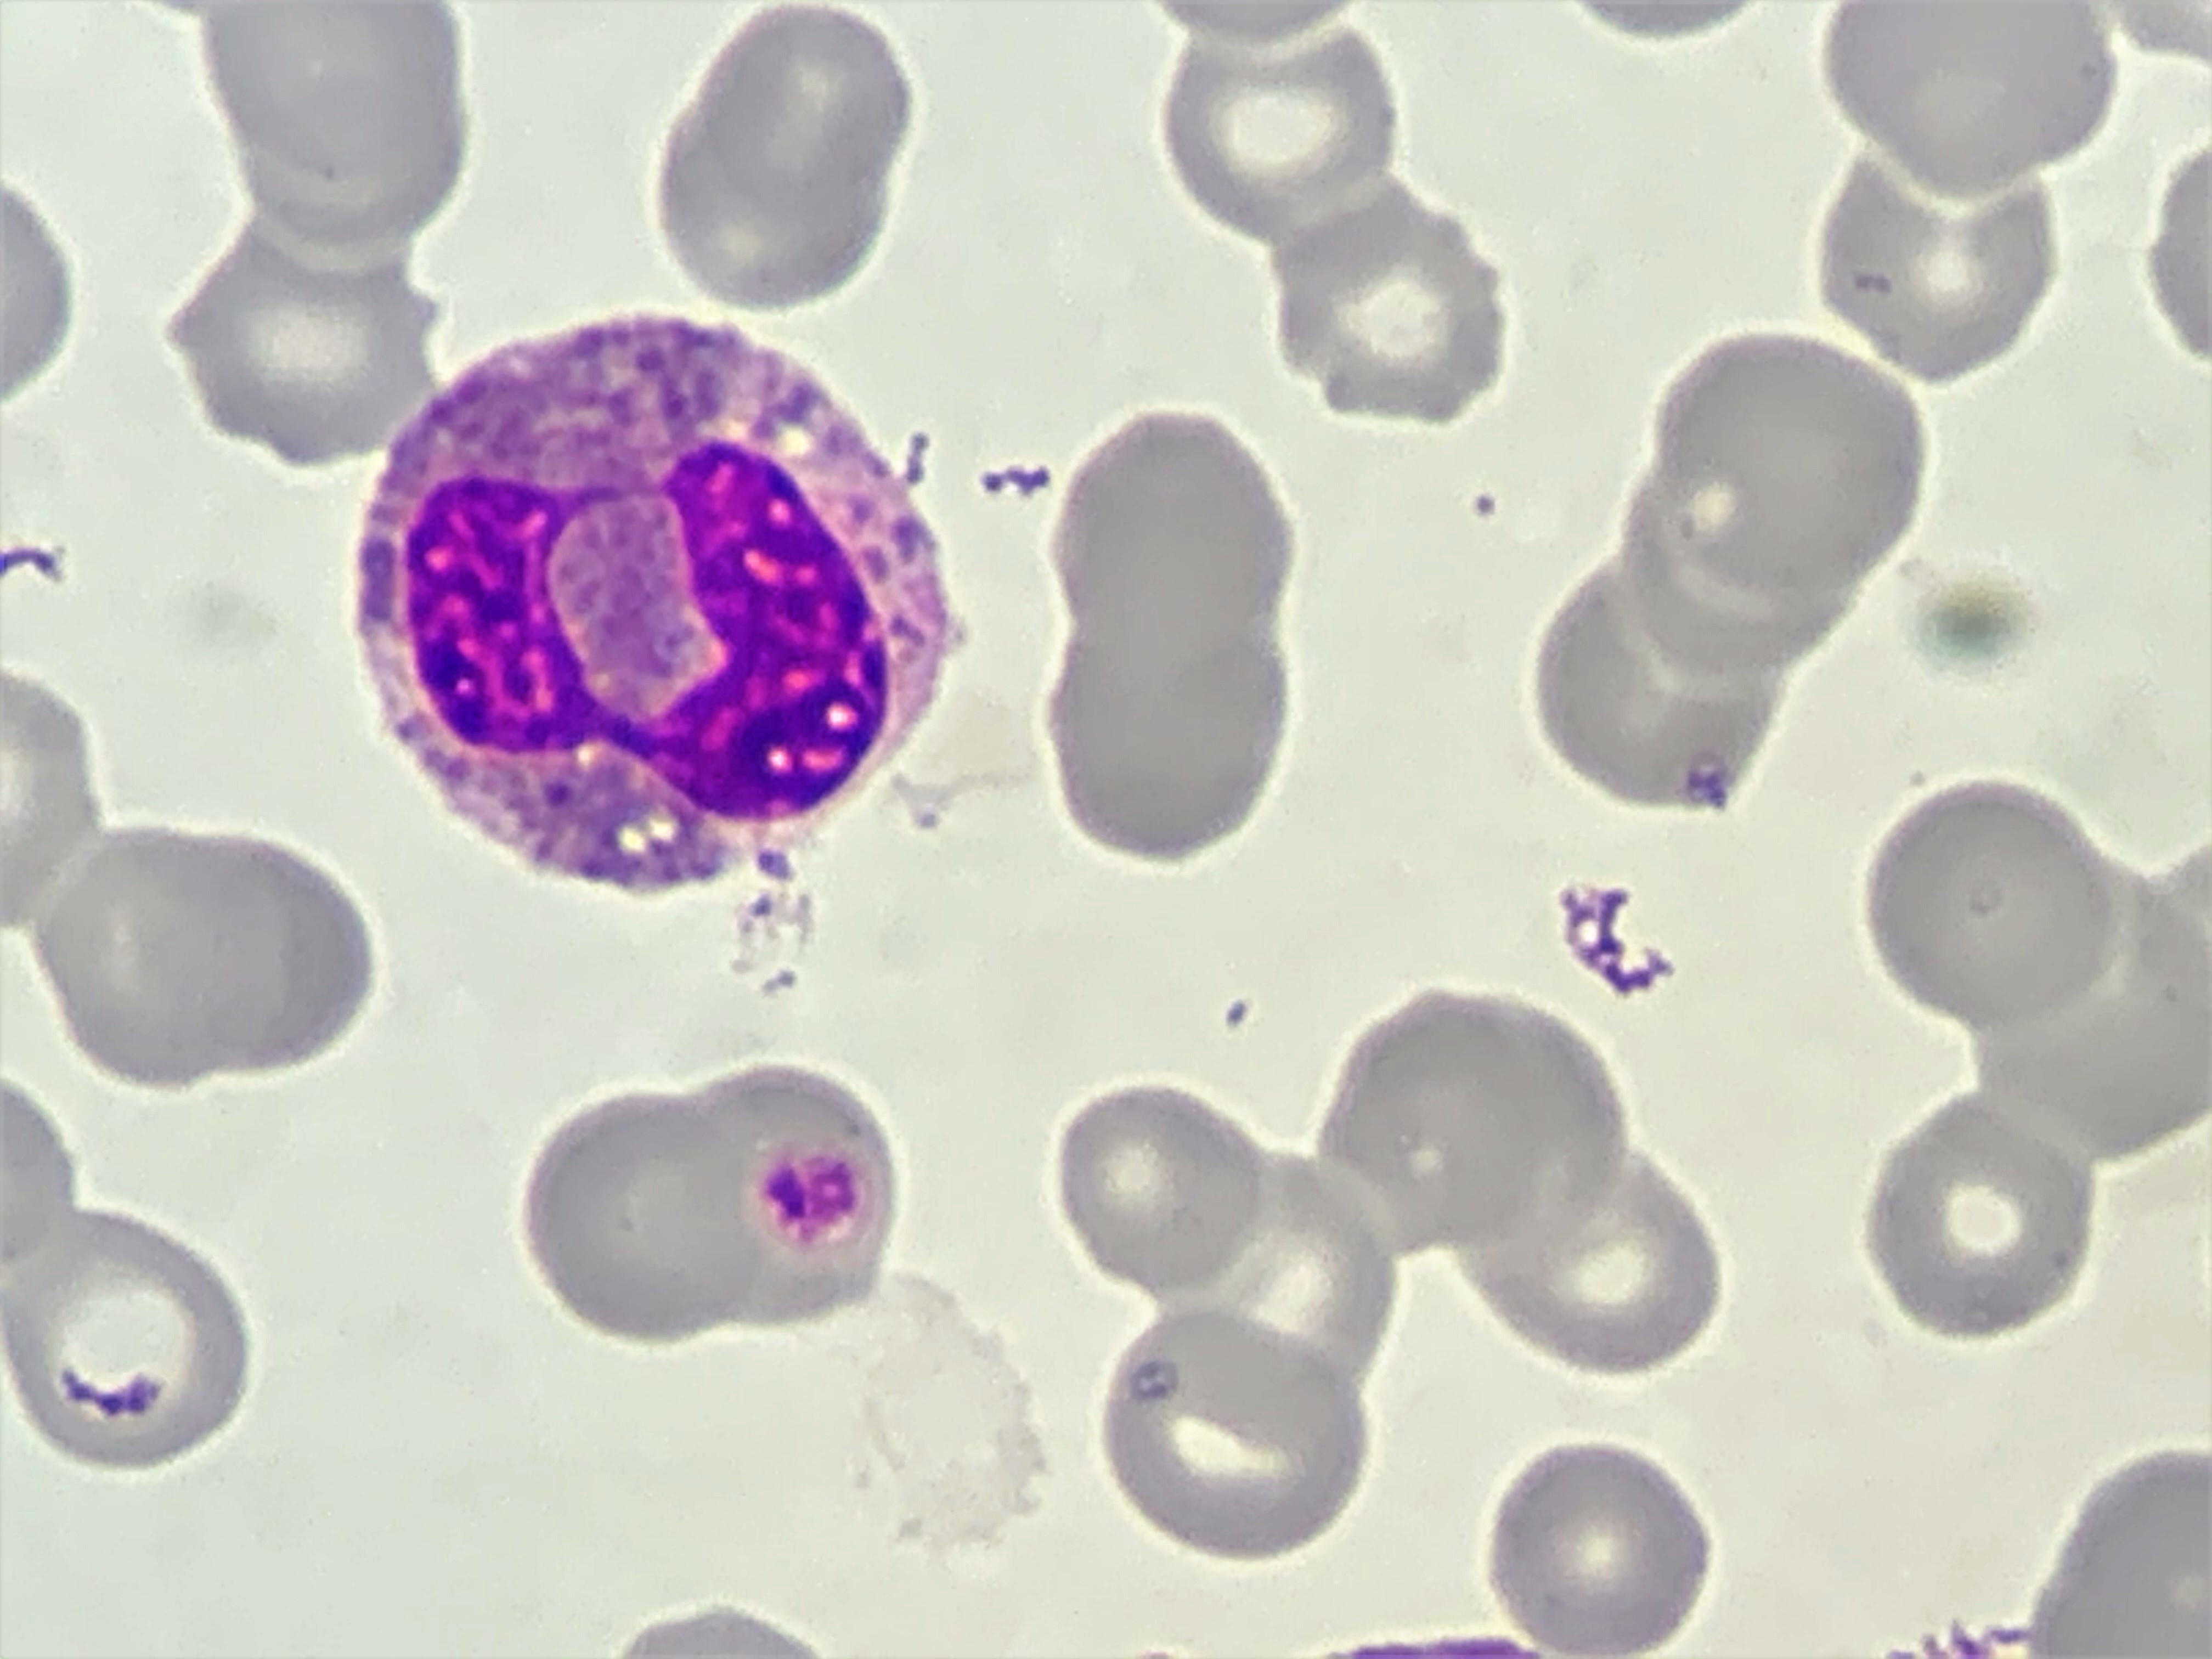
Cell type: EOSINOPHILS